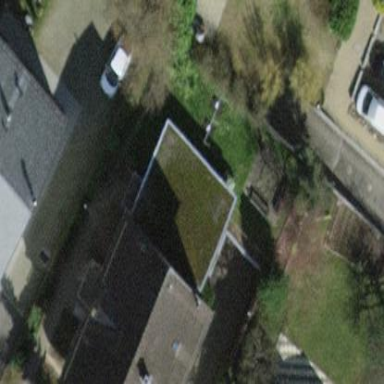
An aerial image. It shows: Flat-roofed building.